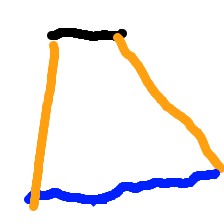
Shape: trapezoid